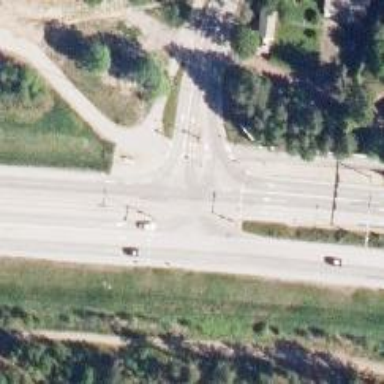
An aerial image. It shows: Primary road with asphalt surface.